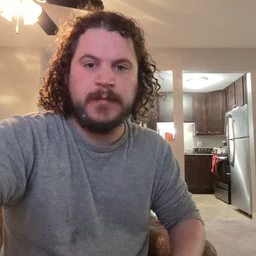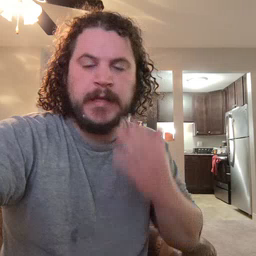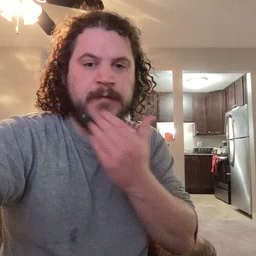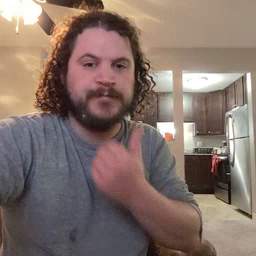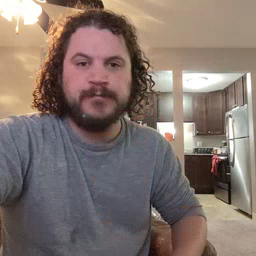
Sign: napkin